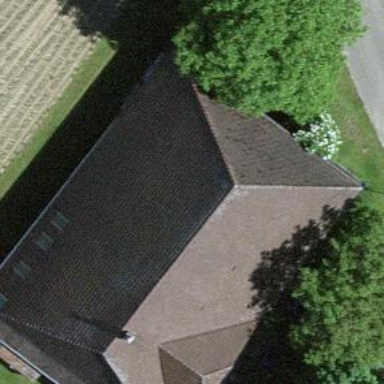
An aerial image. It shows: Farm building.